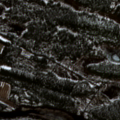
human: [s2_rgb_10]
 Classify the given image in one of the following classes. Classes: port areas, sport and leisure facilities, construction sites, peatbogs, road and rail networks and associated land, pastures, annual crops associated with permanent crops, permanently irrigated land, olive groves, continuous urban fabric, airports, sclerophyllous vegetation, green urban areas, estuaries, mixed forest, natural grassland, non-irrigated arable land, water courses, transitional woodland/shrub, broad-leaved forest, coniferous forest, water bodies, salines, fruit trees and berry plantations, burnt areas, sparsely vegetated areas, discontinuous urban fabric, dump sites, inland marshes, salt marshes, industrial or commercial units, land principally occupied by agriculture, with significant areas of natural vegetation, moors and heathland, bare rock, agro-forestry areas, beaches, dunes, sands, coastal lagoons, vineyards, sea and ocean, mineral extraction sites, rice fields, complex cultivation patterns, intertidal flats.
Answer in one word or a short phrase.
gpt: land principally occupied by agriculture, with significant areas of natural vegetation, coniferous forest, mixed forest, transitional woodland/shrub, water bodies